Question: How to change the property of a control in a flowlayoutpanel assuming that you add the controls programatically and assuming that the name of each controls are the same?
For example this image shows you that there are 2 text boxes and two buttons,
how would I change the back color of button 2? Assuming the controls has been added at runtime.

'''
foreach(Controls ctrl in flowlayoutpanel1.Controls)
{
//What should I put here?
}
'''
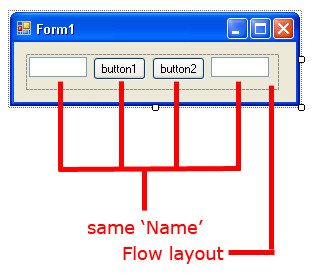
Answer: Well, the easiest way would be to retain an explicit reference to the buttons you're adding. Otherwise you could add a tag to distinguish them (to be robust against i18n issues). E.g. you can set the tag of "button2" to "button2" and then you can use:
'''
foreach (Control ctl in flp.Controls) {
if ("button2".Equals(ctl.Tag)) {
ctl.BackColor = Color.Red;
}
'''
}
I am assuming your problem is to find the actual button again and not setting the background color. You could likewise check for the control being a button and its text being "button2" but if the text can change depending on the UI language that's probably not a good idea.
Totally forgot that you can use the control's 'Name' property for this as well.
If you just want to change the background color of the button in a response to an from the button you can just use the 'sender' argument of the event handler, though.